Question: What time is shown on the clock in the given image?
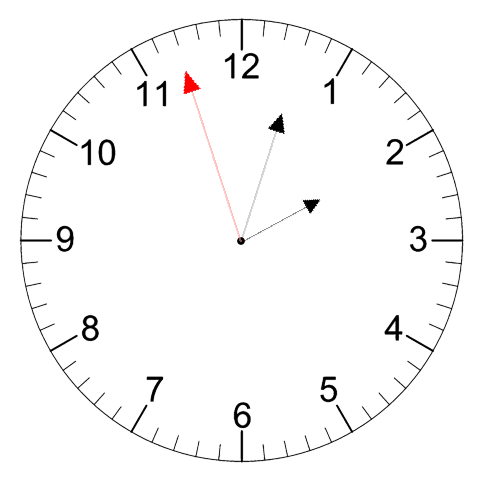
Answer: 02:02:57